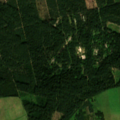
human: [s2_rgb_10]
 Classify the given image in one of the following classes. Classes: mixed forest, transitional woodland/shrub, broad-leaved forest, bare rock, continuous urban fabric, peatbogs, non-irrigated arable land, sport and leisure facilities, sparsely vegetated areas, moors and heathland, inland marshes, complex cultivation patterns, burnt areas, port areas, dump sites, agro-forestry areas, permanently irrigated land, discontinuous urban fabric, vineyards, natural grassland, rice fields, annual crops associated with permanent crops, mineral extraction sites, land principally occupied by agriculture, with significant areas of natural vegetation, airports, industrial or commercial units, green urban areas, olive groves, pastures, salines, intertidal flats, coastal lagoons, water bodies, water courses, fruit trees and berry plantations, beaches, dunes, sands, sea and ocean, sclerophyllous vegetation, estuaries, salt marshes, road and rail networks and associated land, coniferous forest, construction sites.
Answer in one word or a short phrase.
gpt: industrial or commercial units, non-irrigated arable land, pastures, coniferous forest, mixed forest, transitional woodland/shrub